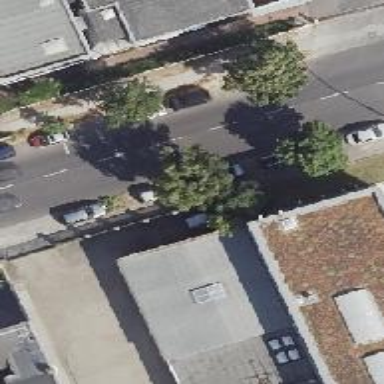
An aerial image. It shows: Deciduous broadleaved tree. There is parking obstacle present.